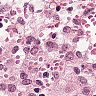
Metastatic tissue present: no